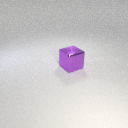
large purple metal cube